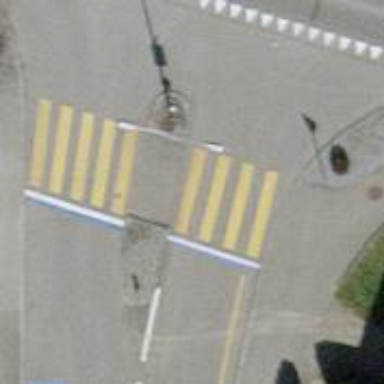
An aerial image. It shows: Uncontrolled crossing with zebra marking and island in the middle.